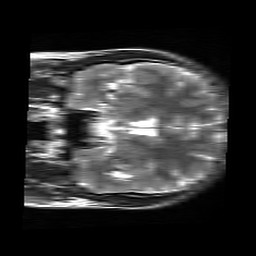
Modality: T2w
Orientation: coronal
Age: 21
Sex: male
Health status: healthy
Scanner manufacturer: siemens
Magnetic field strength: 3 T
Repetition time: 4.01 s
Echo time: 0.116 s